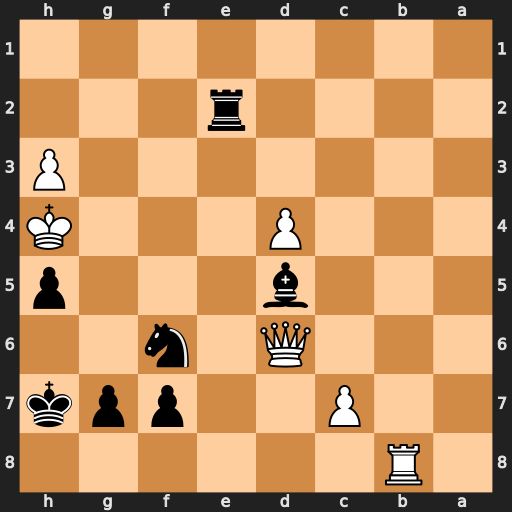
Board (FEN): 1R6/2P2ppk/3Q1n2/3b3p/3P3K/7P/4r3/8
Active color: b
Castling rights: -
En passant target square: -
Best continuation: g5+ Kxg5 Ne4+ Kxh5 Nxd6